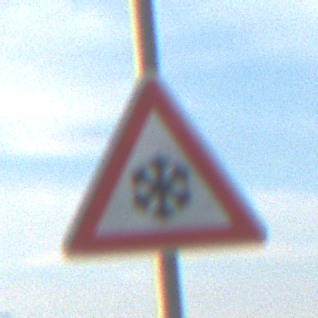
Verkehrszeichen: SchneeOderEisglaette
Umgebung: Outdoor, Nature
Tageszeit: SunriseSunset
Wetter: PartlyCloudy
Licht: Natural
Jahreszeit: NotSpecified
Kontrast: MediumContrast